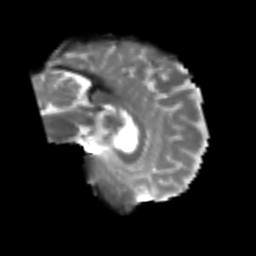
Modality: T2w
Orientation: sagittal
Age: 40
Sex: male
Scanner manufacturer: siemens
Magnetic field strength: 3 T
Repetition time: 4.987 s
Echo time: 0.0792 s